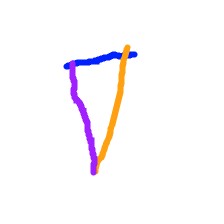
Shape: triangle